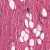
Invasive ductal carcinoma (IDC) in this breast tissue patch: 0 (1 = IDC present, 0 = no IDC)